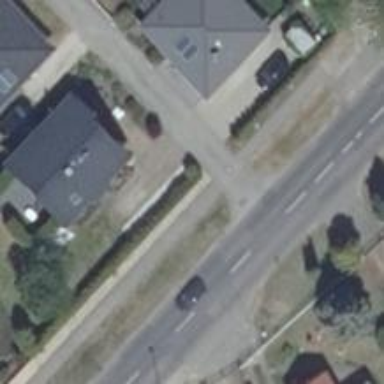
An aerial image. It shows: Residential road without sidewalk.